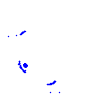
Particle: pion